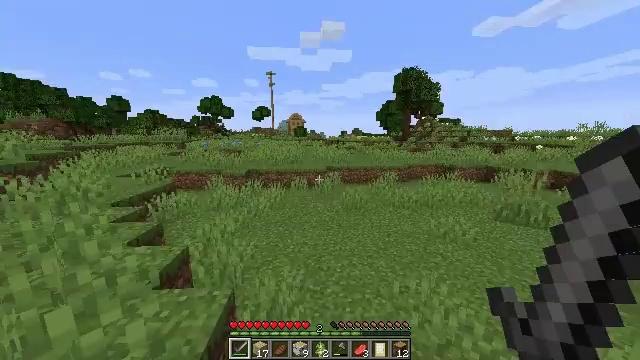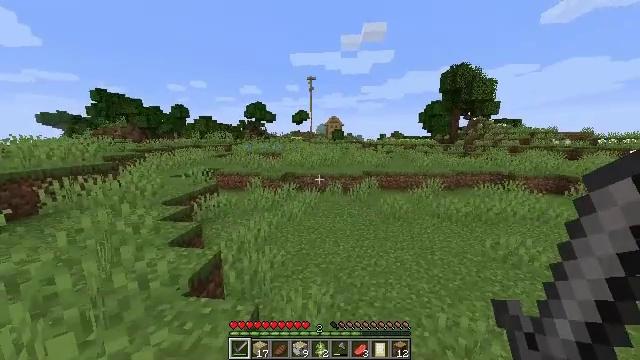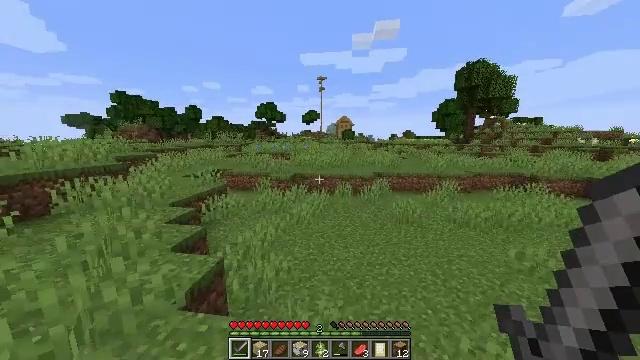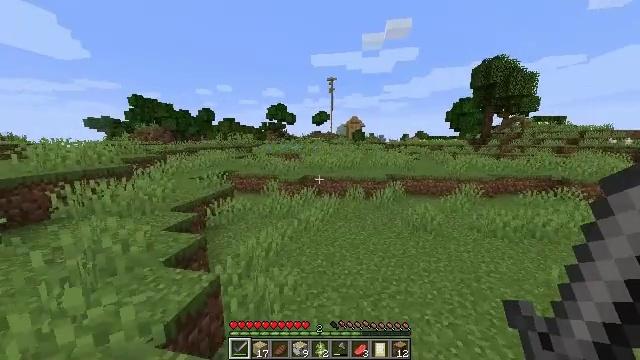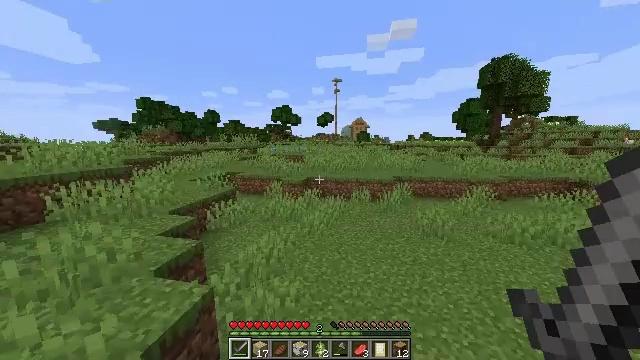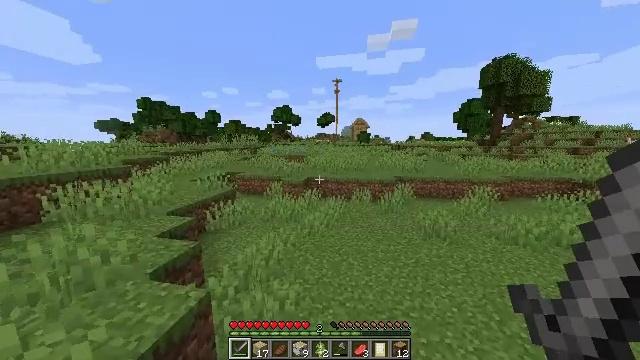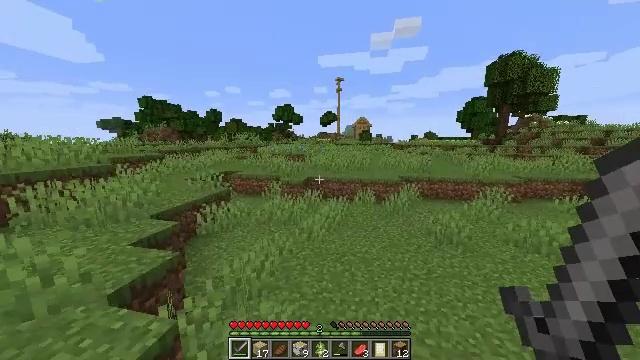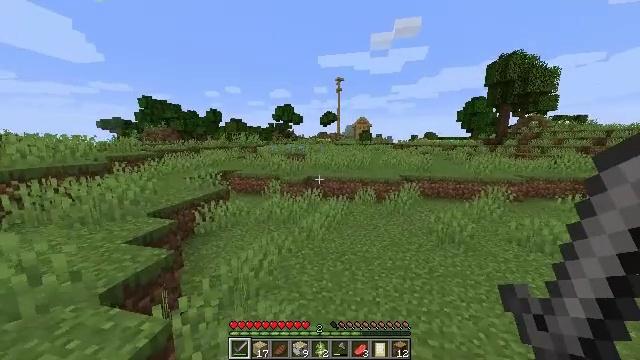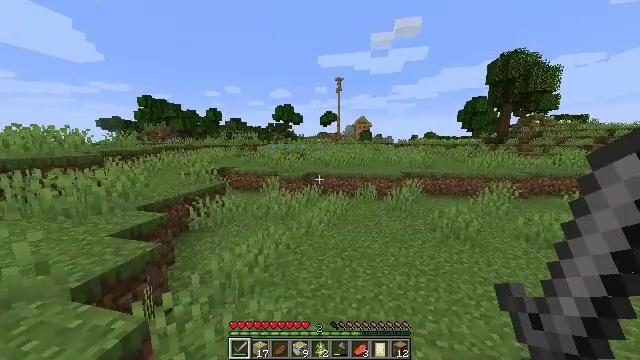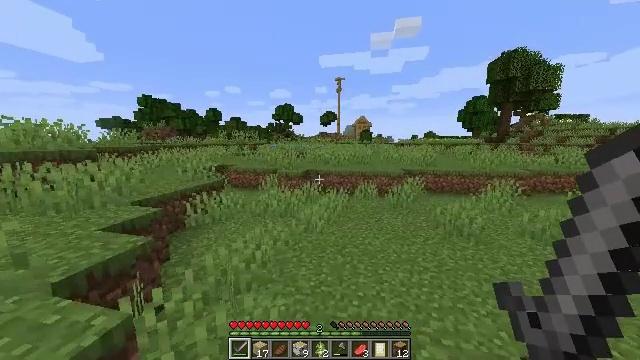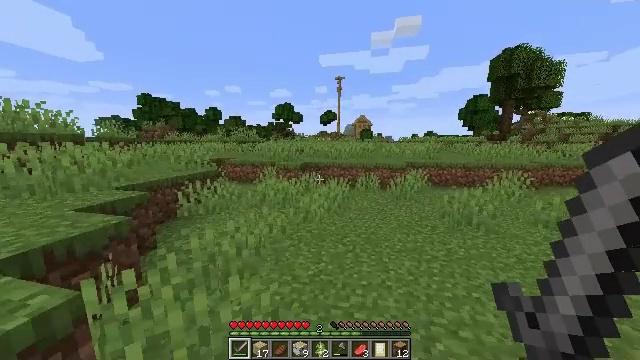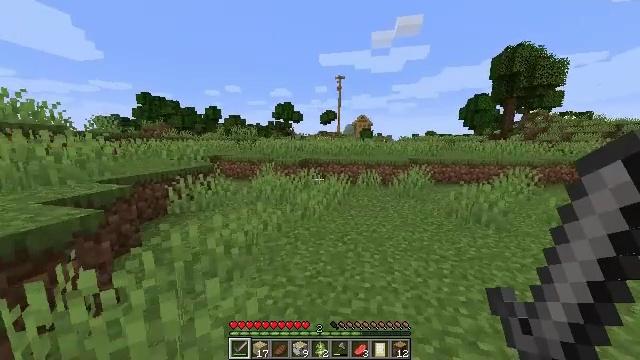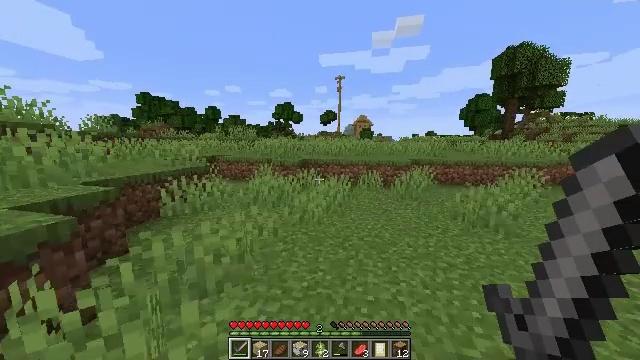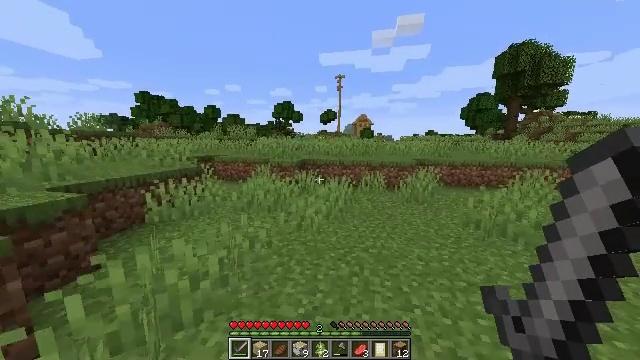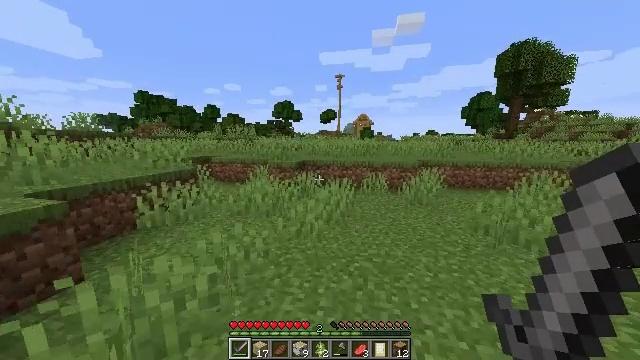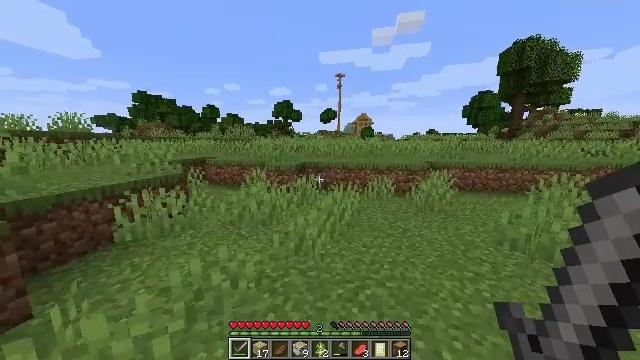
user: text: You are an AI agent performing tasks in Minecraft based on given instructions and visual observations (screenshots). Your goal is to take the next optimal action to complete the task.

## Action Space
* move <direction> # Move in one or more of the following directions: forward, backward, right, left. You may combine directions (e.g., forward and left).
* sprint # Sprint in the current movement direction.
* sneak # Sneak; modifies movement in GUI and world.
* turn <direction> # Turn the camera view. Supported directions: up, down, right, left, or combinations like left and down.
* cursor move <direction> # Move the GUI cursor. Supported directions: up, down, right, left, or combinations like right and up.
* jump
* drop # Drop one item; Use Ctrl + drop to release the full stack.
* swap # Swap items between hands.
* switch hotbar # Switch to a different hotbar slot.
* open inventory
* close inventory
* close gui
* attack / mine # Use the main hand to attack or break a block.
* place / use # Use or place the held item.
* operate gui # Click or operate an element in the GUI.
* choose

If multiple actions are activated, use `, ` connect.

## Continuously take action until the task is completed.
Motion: motion action
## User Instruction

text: Retrieve the white bed for later use.
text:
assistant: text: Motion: move forward, sprint, turn left
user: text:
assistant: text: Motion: move forward, sprint, turn left
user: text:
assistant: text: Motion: move forward, sprint, turn left
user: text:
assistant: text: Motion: move forward, sprint, turn left
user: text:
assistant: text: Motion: move forward, sprint
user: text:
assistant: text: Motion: move forward, sprint
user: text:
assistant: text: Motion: move forward, sprint
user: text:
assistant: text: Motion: move forward, sprint
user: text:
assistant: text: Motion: move forward, sprint
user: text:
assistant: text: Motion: move forward, sprint
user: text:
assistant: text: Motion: move forward, sprint
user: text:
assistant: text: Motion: move forward, sprint
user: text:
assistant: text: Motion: move forward, sprint
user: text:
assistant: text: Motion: move forward, sprint
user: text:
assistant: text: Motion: move forward, sprint
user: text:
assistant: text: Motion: move forward, sprint
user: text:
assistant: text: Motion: move forward, sprint
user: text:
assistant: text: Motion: move forward, sprint
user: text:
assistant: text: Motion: move forward, sprint
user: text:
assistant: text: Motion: move forward, sprint
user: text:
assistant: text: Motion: move forward, sprint
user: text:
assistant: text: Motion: move forward, sprint
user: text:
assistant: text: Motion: move forward, sprint
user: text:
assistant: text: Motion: move forward, sprint
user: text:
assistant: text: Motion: move forward, sprint
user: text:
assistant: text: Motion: move forward, sprint
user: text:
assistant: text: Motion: move forward, sprint
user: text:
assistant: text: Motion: move forward, sprint
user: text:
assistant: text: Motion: move forward, sprint
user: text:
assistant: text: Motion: move forward, sprint